Chest X-ray:
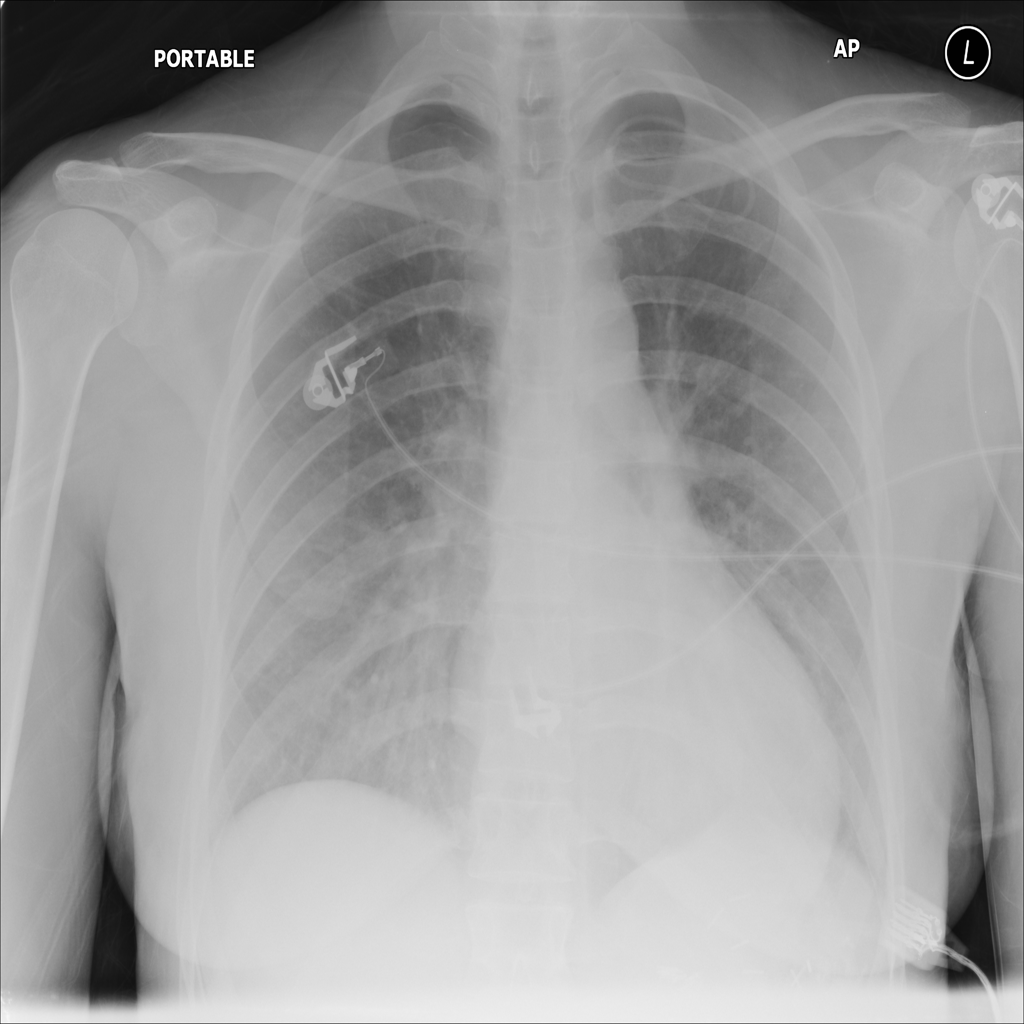
No abnormal finding: yes